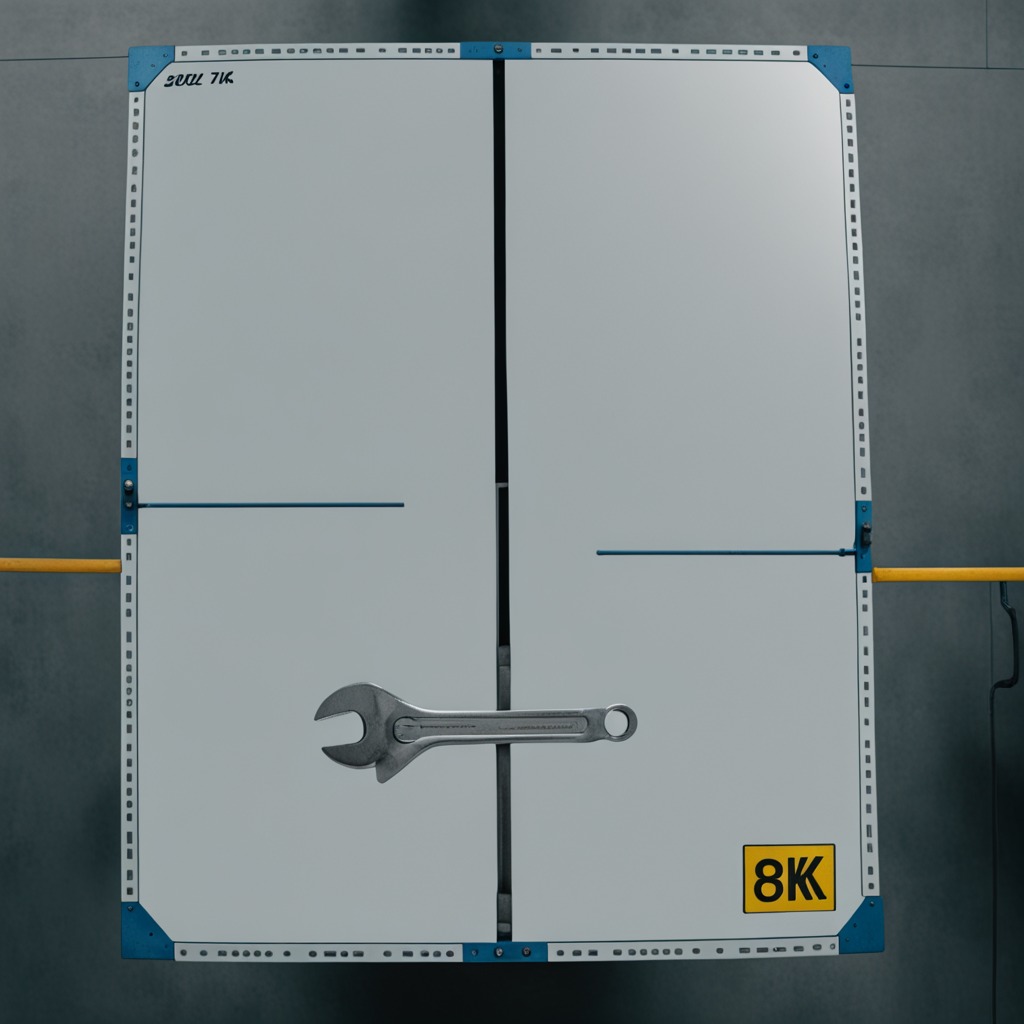
An wrench is lying on the toolbox surface.